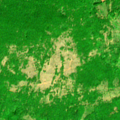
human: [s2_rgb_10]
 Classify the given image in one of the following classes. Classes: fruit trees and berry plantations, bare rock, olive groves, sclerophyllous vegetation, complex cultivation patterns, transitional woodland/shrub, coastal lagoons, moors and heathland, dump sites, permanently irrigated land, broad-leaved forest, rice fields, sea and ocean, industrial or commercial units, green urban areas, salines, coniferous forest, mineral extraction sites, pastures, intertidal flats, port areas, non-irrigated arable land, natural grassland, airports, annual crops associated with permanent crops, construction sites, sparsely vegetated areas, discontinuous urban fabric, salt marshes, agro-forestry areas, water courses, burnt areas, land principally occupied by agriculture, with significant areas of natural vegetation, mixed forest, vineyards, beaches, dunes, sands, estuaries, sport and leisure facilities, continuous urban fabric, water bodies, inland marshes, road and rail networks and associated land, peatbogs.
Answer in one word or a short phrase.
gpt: broad-leaved forest, transitional woodland/shrub